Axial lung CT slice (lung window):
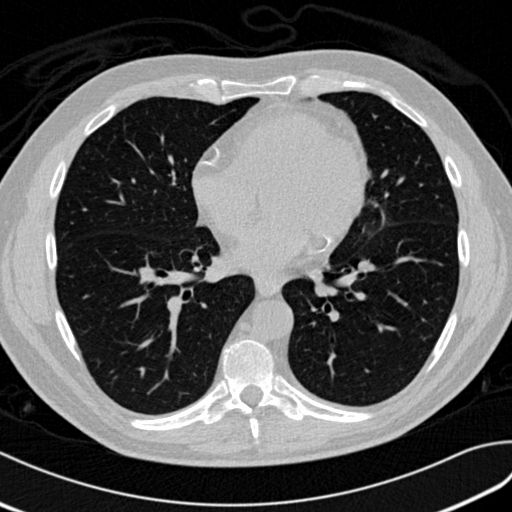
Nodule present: no